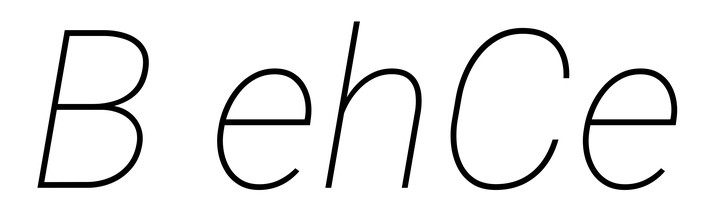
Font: Roboto-Italic_Thin_Italic